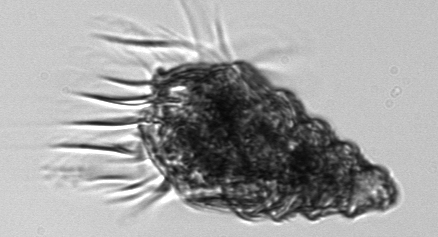
Label: Laboea_strobila